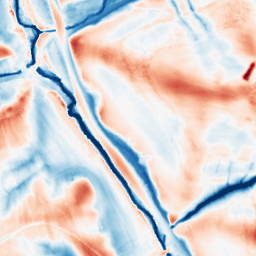
Category: edge_preserving
Decomposition family: guided
Decomposition parameters: radius: 16
eps: 0.001
Upsampling method: bilinear
Upsampling parameters: scale: 2
Upsampling scale: 2